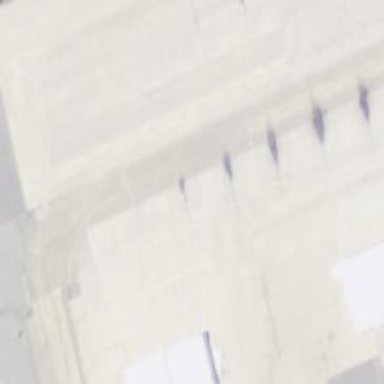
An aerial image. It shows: Image of taxiway at airport.